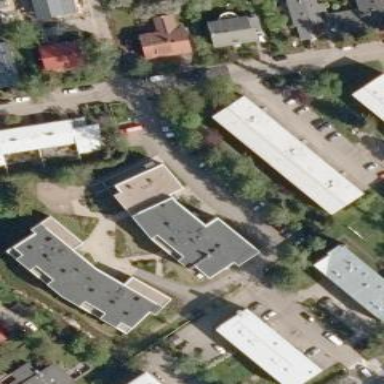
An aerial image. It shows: Flat-roofed apartment building.